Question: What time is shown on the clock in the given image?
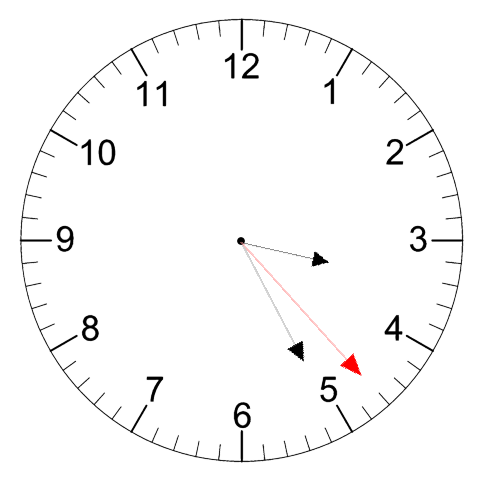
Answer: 03:25:23